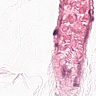
Metastatic tissue present: no